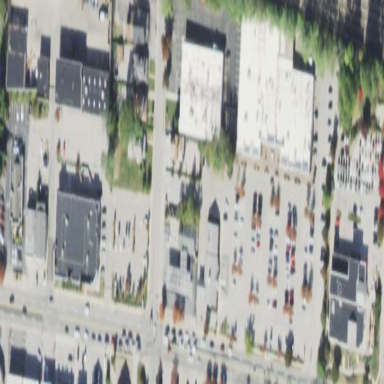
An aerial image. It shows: Retail area.